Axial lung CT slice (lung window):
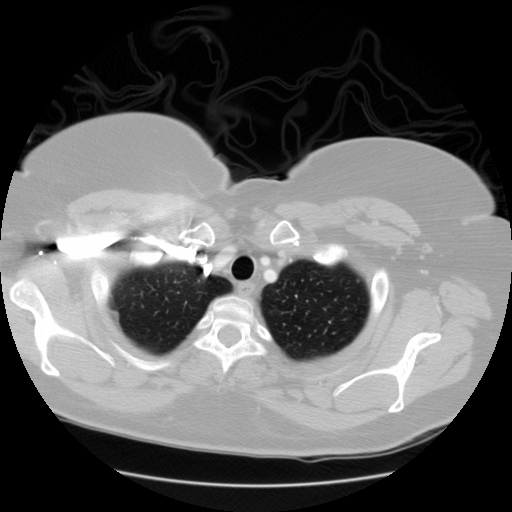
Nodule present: no